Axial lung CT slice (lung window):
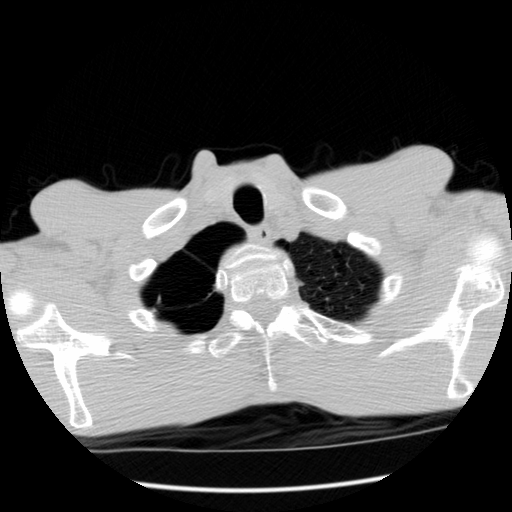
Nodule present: no